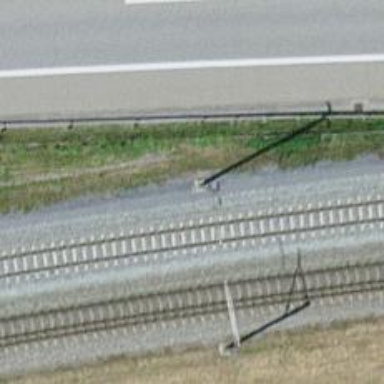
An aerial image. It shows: Power pole.